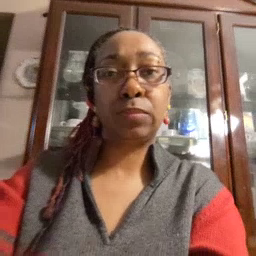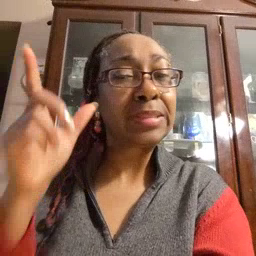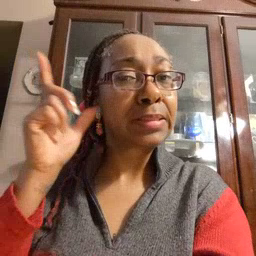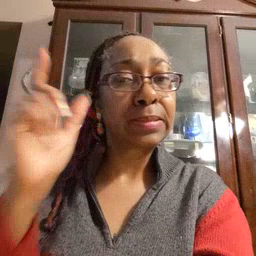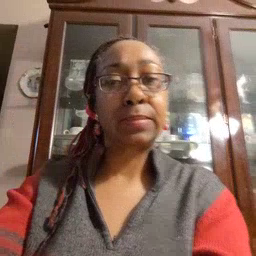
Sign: listen